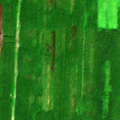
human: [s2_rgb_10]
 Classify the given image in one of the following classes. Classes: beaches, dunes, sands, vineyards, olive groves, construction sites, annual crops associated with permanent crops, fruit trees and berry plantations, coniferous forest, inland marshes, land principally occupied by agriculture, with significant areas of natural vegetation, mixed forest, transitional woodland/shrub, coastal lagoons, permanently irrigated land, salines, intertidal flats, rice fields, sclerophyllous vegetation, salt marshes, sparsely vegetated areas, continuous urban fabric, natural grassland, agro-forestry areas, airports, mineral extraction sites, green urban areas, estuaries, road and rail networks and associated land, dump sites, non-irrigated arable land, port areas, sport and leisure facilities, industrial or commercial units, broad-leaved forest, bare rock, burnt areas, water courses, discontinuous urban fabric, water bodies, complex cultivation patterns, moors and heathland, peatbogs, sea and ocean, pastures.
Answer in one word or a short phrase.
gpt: pastures, mixed forest, peatbogs